Brain MRI, t2w sequence, axial 2D slice.
Patient: age 37, sex F, weight 95 kg, height 1.95 m
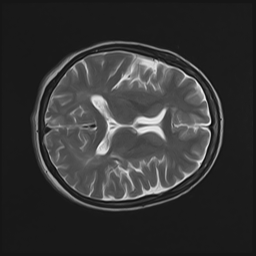